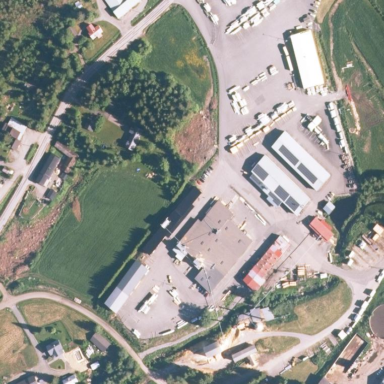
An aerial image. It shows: Industrial area dedicated to timber works.